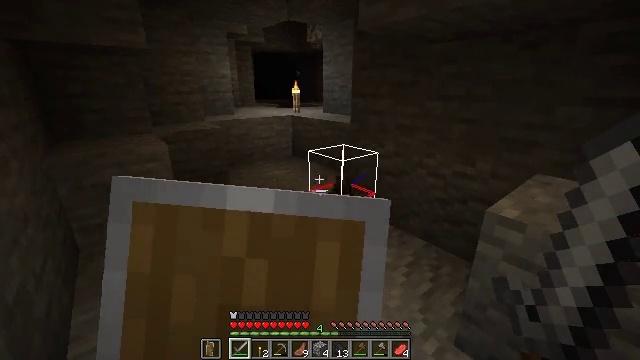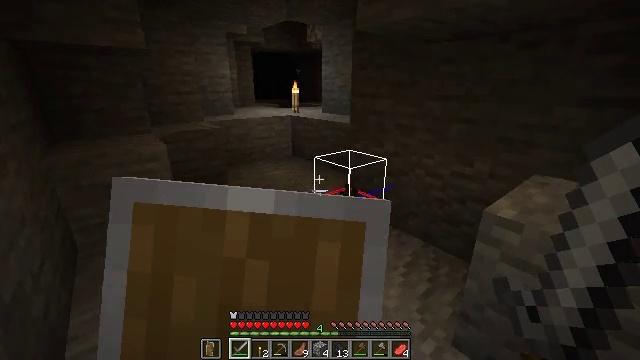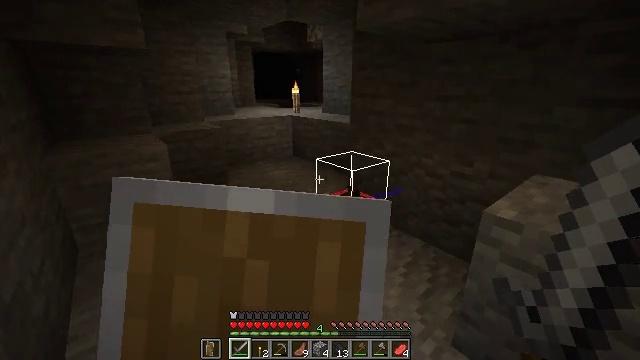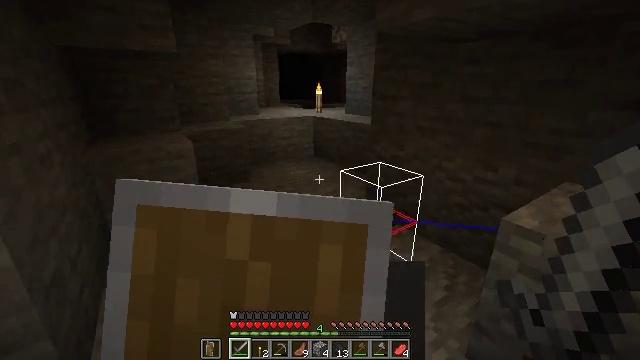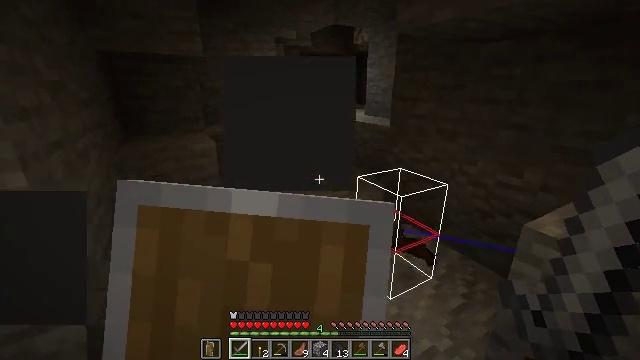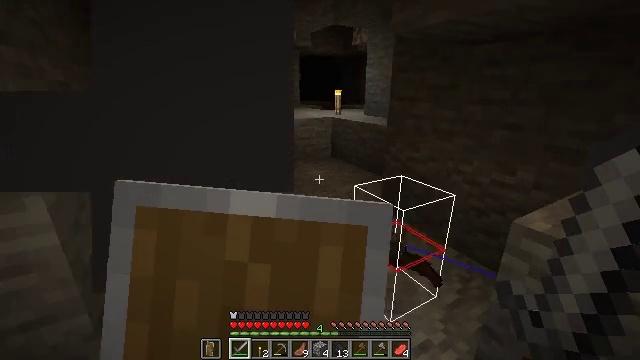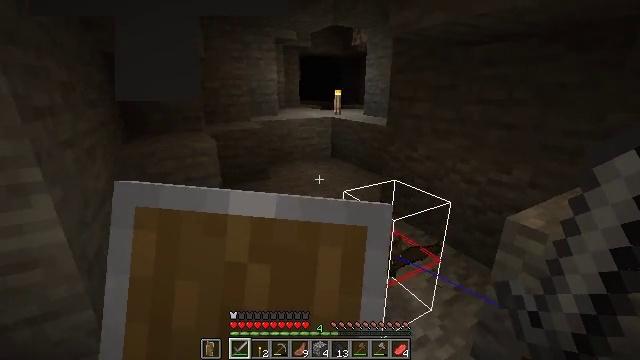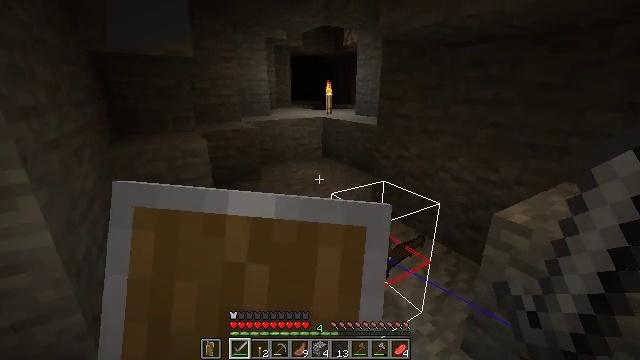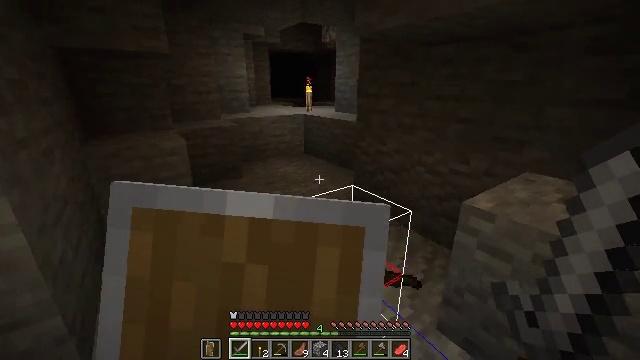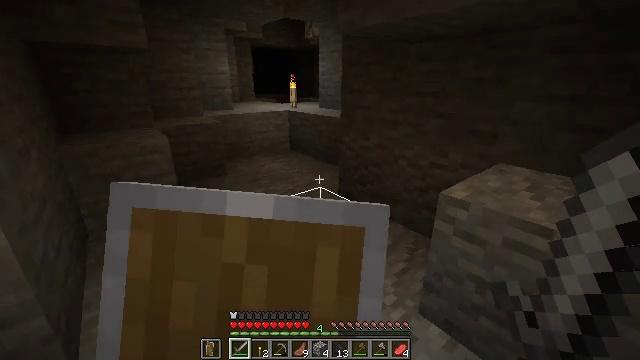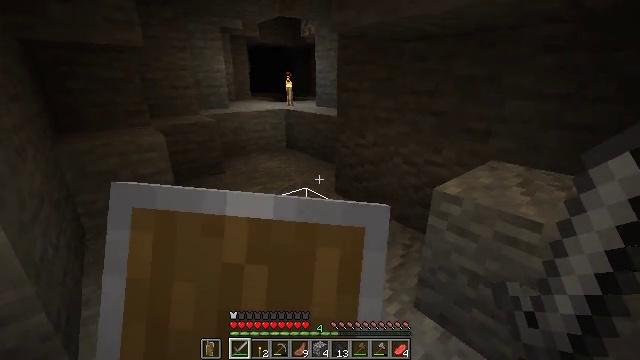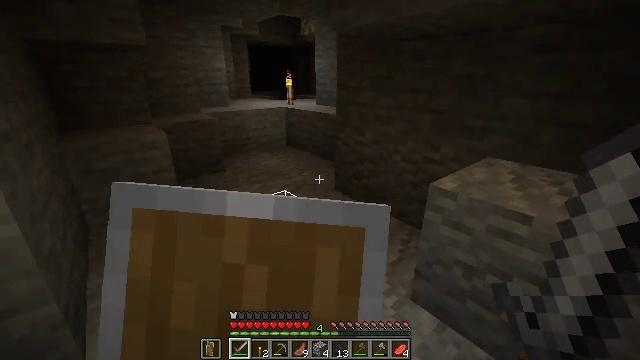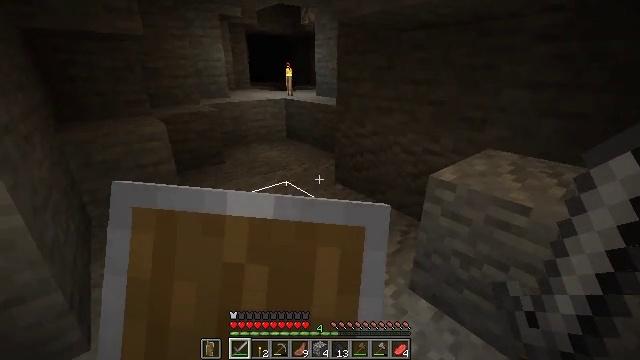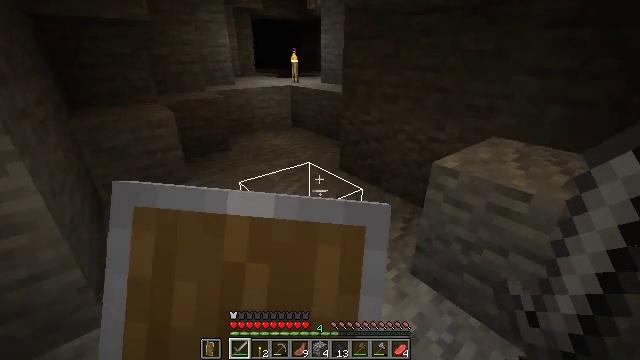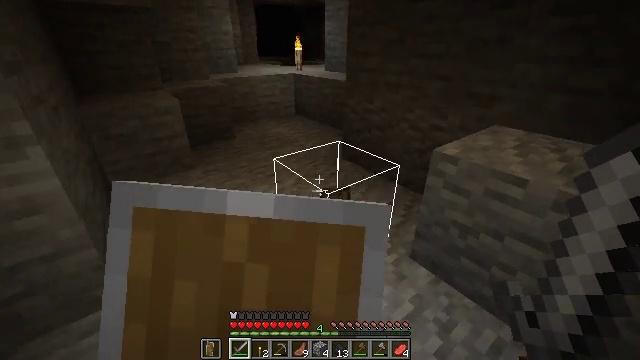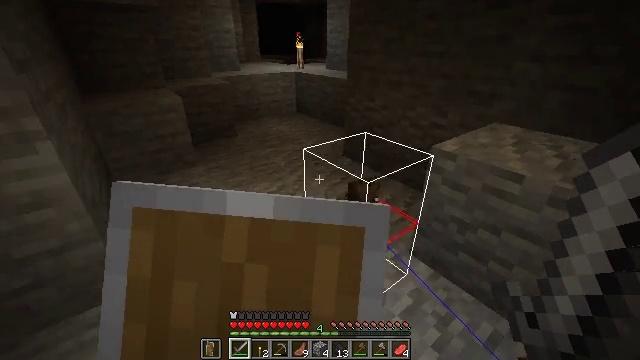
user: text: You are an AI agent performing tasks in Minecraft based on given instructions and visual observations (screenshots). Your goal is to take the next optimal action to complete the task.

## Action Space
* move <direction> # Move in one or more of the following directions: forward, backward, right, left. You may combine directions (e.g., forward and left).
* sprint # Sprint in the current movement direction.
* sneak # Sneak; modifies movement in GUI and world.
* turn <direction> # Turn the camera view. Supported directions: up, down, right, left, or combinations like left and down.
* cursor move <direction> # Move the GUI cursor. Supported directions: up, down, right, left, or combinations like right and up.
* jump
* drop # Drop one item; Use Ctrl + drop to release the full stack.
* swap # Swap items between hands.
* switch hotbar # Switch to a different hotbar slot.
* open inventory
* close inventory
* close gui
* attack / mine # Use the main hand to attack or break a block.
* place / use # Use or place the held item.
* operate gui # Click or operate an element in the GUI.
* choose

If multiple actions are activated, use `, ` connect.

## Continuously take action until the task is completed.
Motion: motion action
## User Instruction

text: Kill flying mobs.
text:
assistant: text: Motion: move right, use / place
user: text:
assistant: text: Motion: move right, use / place
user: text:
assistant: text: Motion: move back and move right, turn left, use / place
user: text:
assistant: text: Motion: move back, turn left, use / place
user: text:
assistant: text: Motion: move back, use / place
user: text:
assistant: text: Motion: move back, use / place
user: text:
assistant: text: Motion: move back, turn right, use / place
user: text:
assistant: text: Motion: move back, turn right, use / place
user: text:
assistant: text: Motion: move back, turn right, use / place
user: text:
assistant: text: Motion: move back, use / place
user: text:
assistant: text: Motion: move back, use / place
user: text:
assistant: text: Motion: move back, turn down, use / place
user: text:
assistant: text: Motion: move back, turn left and down, use / place
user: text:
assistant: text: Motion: move back, turn down, use / place
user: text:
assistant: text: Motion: move back, use / place
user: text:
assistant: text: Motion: move back, turn left and down, use / place
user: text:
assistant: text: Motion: move back, turn left and down, use / place
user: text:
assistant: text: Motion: move back, turn left
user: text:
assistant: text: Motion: move back, turn left
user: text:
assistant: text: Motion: move back, attack / mine
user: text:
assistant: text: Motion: move back, turn right and down, attack / mine
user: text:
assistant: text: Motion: move back, attack / mine
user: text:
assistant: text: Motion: move back, turn right and up, attack / mine
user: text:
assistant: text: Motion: move back, turn right and up, attack / mine
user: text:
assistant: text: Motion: move back
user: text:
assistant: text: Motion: move back
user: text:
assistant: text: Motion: move back, use / place
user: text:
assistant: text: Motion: move back, use / place
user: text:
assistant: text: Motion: move back, turn up, use / place
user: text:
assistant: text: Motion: move back, use / place